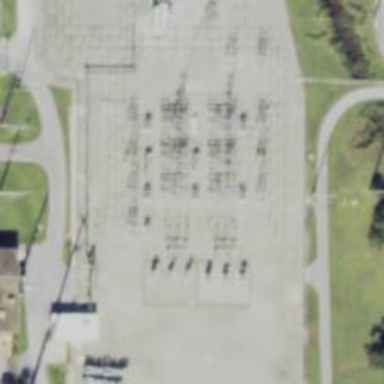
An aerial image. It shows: Switch used for power control.